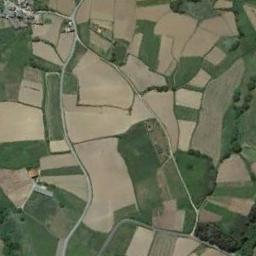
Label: rectangular_farmland